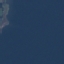
Land use / land cover: SeaLake